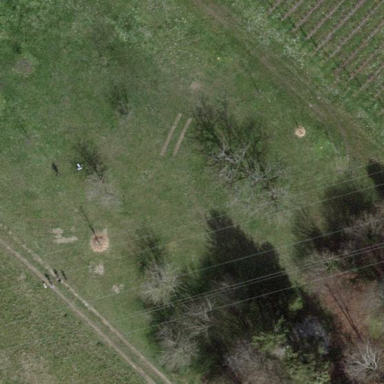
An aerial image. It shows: Orchard.